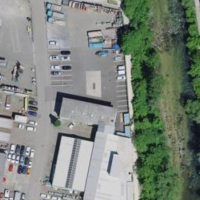
EUNIS habitat code: 54
Species observed at this site:
Clematis vitalba
Motacilla cinerea